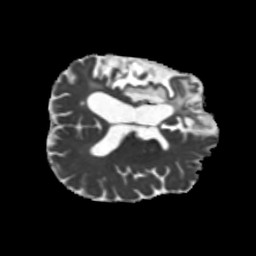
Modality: MD
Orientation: axial
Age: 56
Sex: male
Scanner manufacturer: siemens
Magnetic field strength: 3 T
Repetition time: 5.25 s
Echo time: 0.08 s